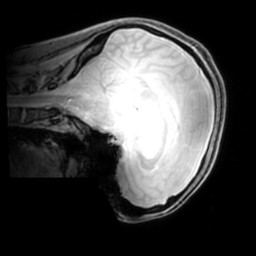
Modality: PDw
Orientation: sagittal
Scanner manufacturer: philips
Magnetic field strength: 7 T
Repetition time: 0.008 s
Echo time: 0.001974 s